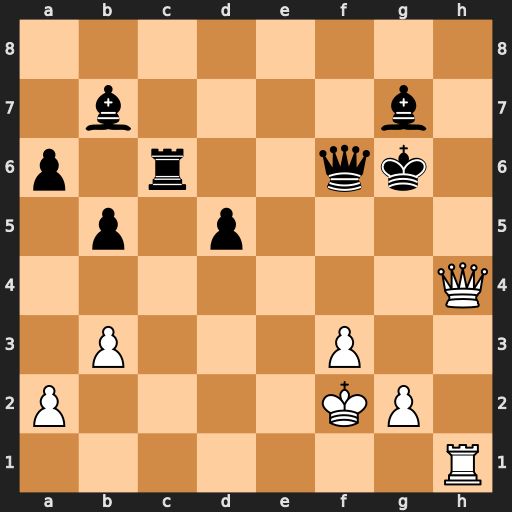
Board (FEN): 8/1b4b1/p1r2qk1/1p1p4/7Q/1P3P2/P4KP1/7R
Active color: w
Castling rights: -
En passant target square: -
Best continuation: Qh5#